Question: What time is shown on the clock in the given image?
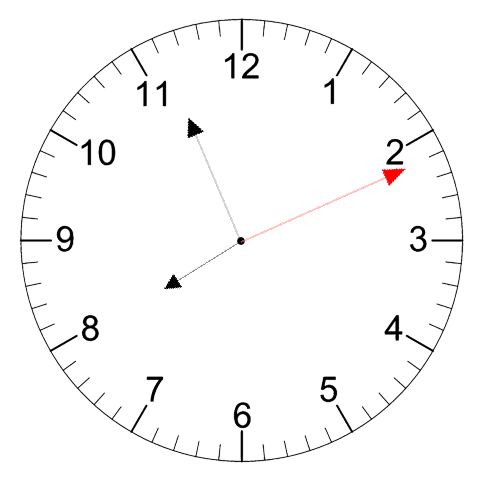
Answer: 07:56:11